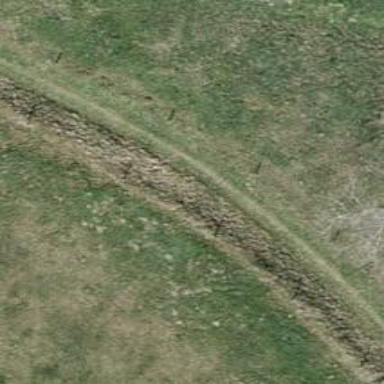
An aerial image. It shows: Track with very rough surface.